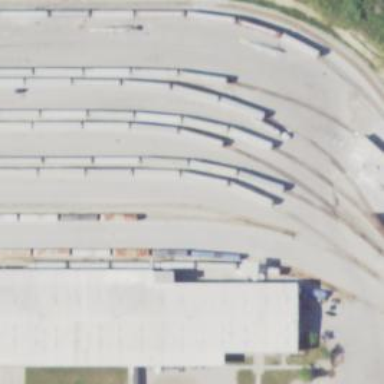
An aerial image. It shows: Rail spur service.